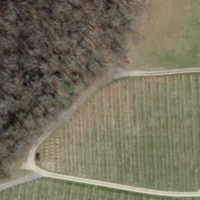
EUNIS habitat code: 40
Species observed at this site:
Neottia nidus-avis
Vulpes vulpes
Podarcis muralis